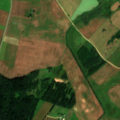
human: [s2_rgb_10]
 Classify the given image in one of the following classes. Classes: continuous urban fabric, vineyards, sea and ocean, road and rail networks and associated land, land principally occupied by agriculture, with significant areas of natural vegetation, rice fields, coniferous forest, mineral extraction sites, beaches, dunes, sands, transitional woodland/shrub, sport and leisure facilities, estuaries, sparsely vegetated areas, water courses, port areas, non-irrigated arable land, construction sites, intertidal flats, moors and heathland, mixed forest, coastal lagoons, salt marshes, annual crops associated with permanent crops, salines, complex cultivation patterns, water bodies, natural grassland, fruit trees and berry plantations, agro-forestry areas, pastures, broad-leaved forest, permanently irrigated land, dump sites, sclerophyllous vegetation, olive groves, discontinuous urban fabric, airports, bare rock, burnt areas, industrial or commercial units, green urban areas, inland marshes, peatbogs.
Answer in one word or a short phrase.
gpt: non-irrigated arable land, pastures, complex cultivation patterns, mixed forest